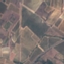
Land use / land cover: PermanentCrop